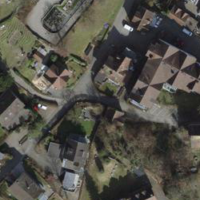
EUNIS habitat code: 54
Species observed at this site:
Circaea lutetiana